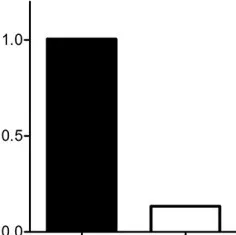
Cardiac troponin I. Before admission and at discharge.
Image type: pathology (immunostaining)